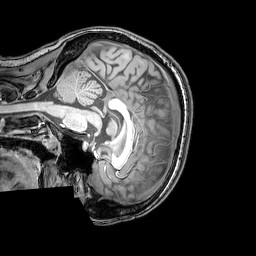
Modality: T1w
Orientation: sagittal
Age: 21
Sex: female
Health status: healthy
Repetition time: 0.081 s
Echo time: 0.037 s